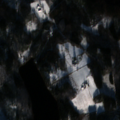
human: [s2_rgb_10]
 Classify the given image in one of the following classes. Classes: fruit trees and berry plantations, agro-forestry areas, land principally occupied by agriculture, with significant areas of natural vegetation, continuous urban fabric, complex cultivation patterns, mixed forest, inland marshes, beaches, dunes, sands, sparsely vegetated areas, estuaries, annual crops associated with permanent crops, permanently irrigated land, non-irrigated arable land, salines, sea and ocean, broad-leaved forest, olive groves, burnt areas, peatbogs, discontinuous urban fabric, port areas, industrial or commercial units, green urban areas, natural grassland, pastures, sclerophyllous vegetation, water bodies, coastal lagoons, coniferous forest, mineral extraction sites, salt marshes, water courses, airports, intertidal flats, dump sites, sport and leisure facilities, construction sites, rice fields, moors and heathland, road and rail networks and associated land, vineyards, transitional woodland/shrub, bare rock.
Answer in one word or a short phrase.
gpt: land principally occupied by agriculture, with significant areas of natural vegetation, broad-leaved forest, mixed forest, water bodies